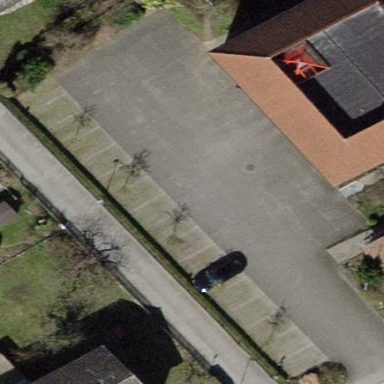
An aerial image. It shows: Parking area with grass paver surface.